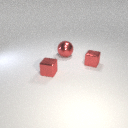
large red metal sphere to the right of small red metal cube